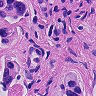
Metastatic tissue present: yes